Question: In windows 7 environment, the value of PixelsPerInch varies while
switching between Win7 and classic themes.
Strangely, while having the current windows OS active on a 150%
scale, in Win7 theme PixelsPerInch returns a value of 96.
The attached table will elaborate further.
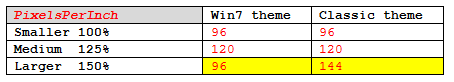
Answer: Your application has not declared itself to be high DPI aware. As such, it is subject to DPI virtualization. That explains why 150% scaling gives a DPI of 96 when themed.
Why don't you get DPI of 96 when in the classic theme? Well, that's because DPI virtualization relies on DWM, and DWM is not active when you are using the classic theme.
I suspect that all of this is news to you. In which case you need to start by reading the MSDN topics that begin here: <URL>